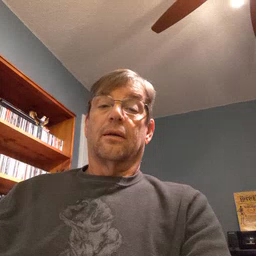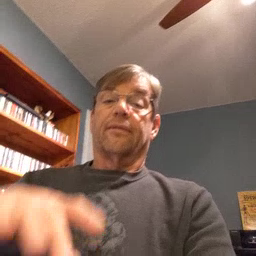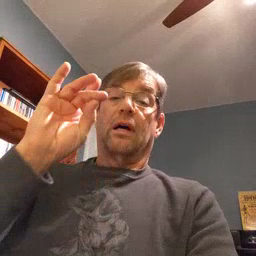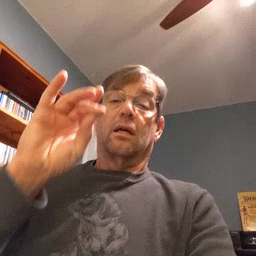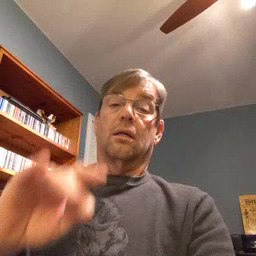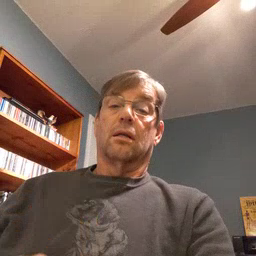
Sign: find